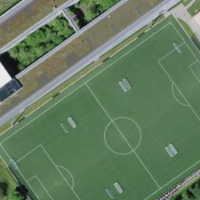
EUNIS habitat code: 53
Species observed at this site:
Volucella zonaria